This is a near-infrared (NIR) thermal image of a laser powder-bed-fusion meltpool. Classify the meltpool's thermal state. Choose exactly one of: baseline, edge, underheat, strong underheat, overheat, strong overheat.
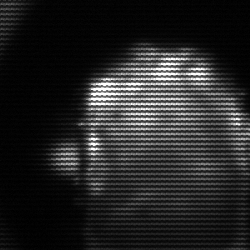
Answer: baseline